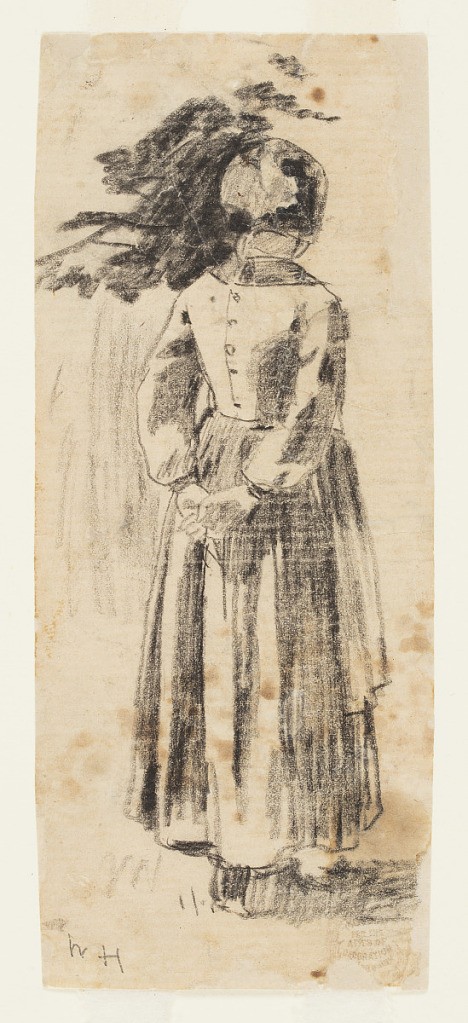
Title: Girl
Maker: Winslow Homer, American, 1836–1910
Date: ca. 1874
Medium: Crayon on paper
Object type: Drawing
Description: Vertical view of a girl dressed in a cap, bodice, skirt and apron, seen from the back.